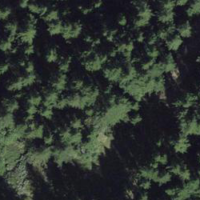
EUNIS habitat code: 43
Species observed at this site:
Larix decidua